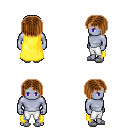
a pixel art fantasy rpg character, male body template, dark elf, purple skin, yellow cape, white pants, brown pageboy hairstyle, white slippers, four views (front, back, left, right), 2x2 character sprite sheet, small pixel art, hard edges, no anti-aliasing